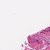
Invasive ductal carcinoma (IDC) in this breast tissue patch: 0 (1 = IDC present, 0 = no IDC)